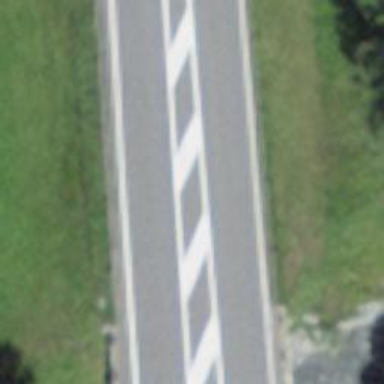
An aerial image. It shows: Primary highway on asphalt bridge.